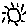
Label: sun